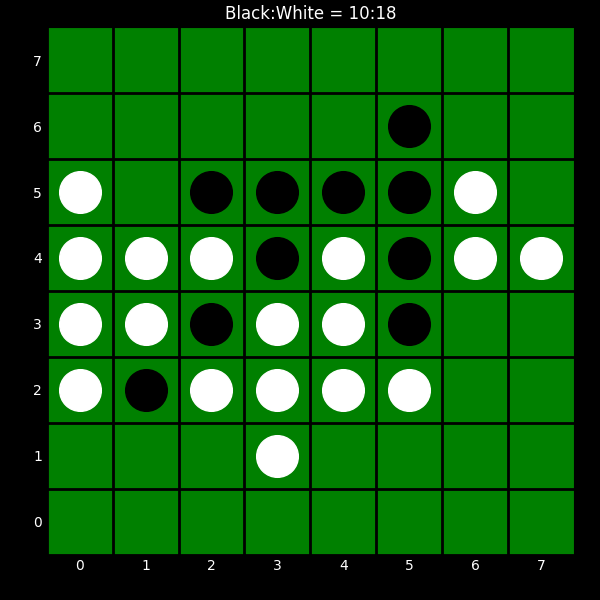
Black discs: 10
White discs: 18